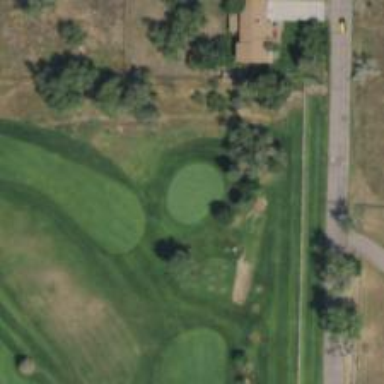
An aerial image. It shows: View of golf hole.